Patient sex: F
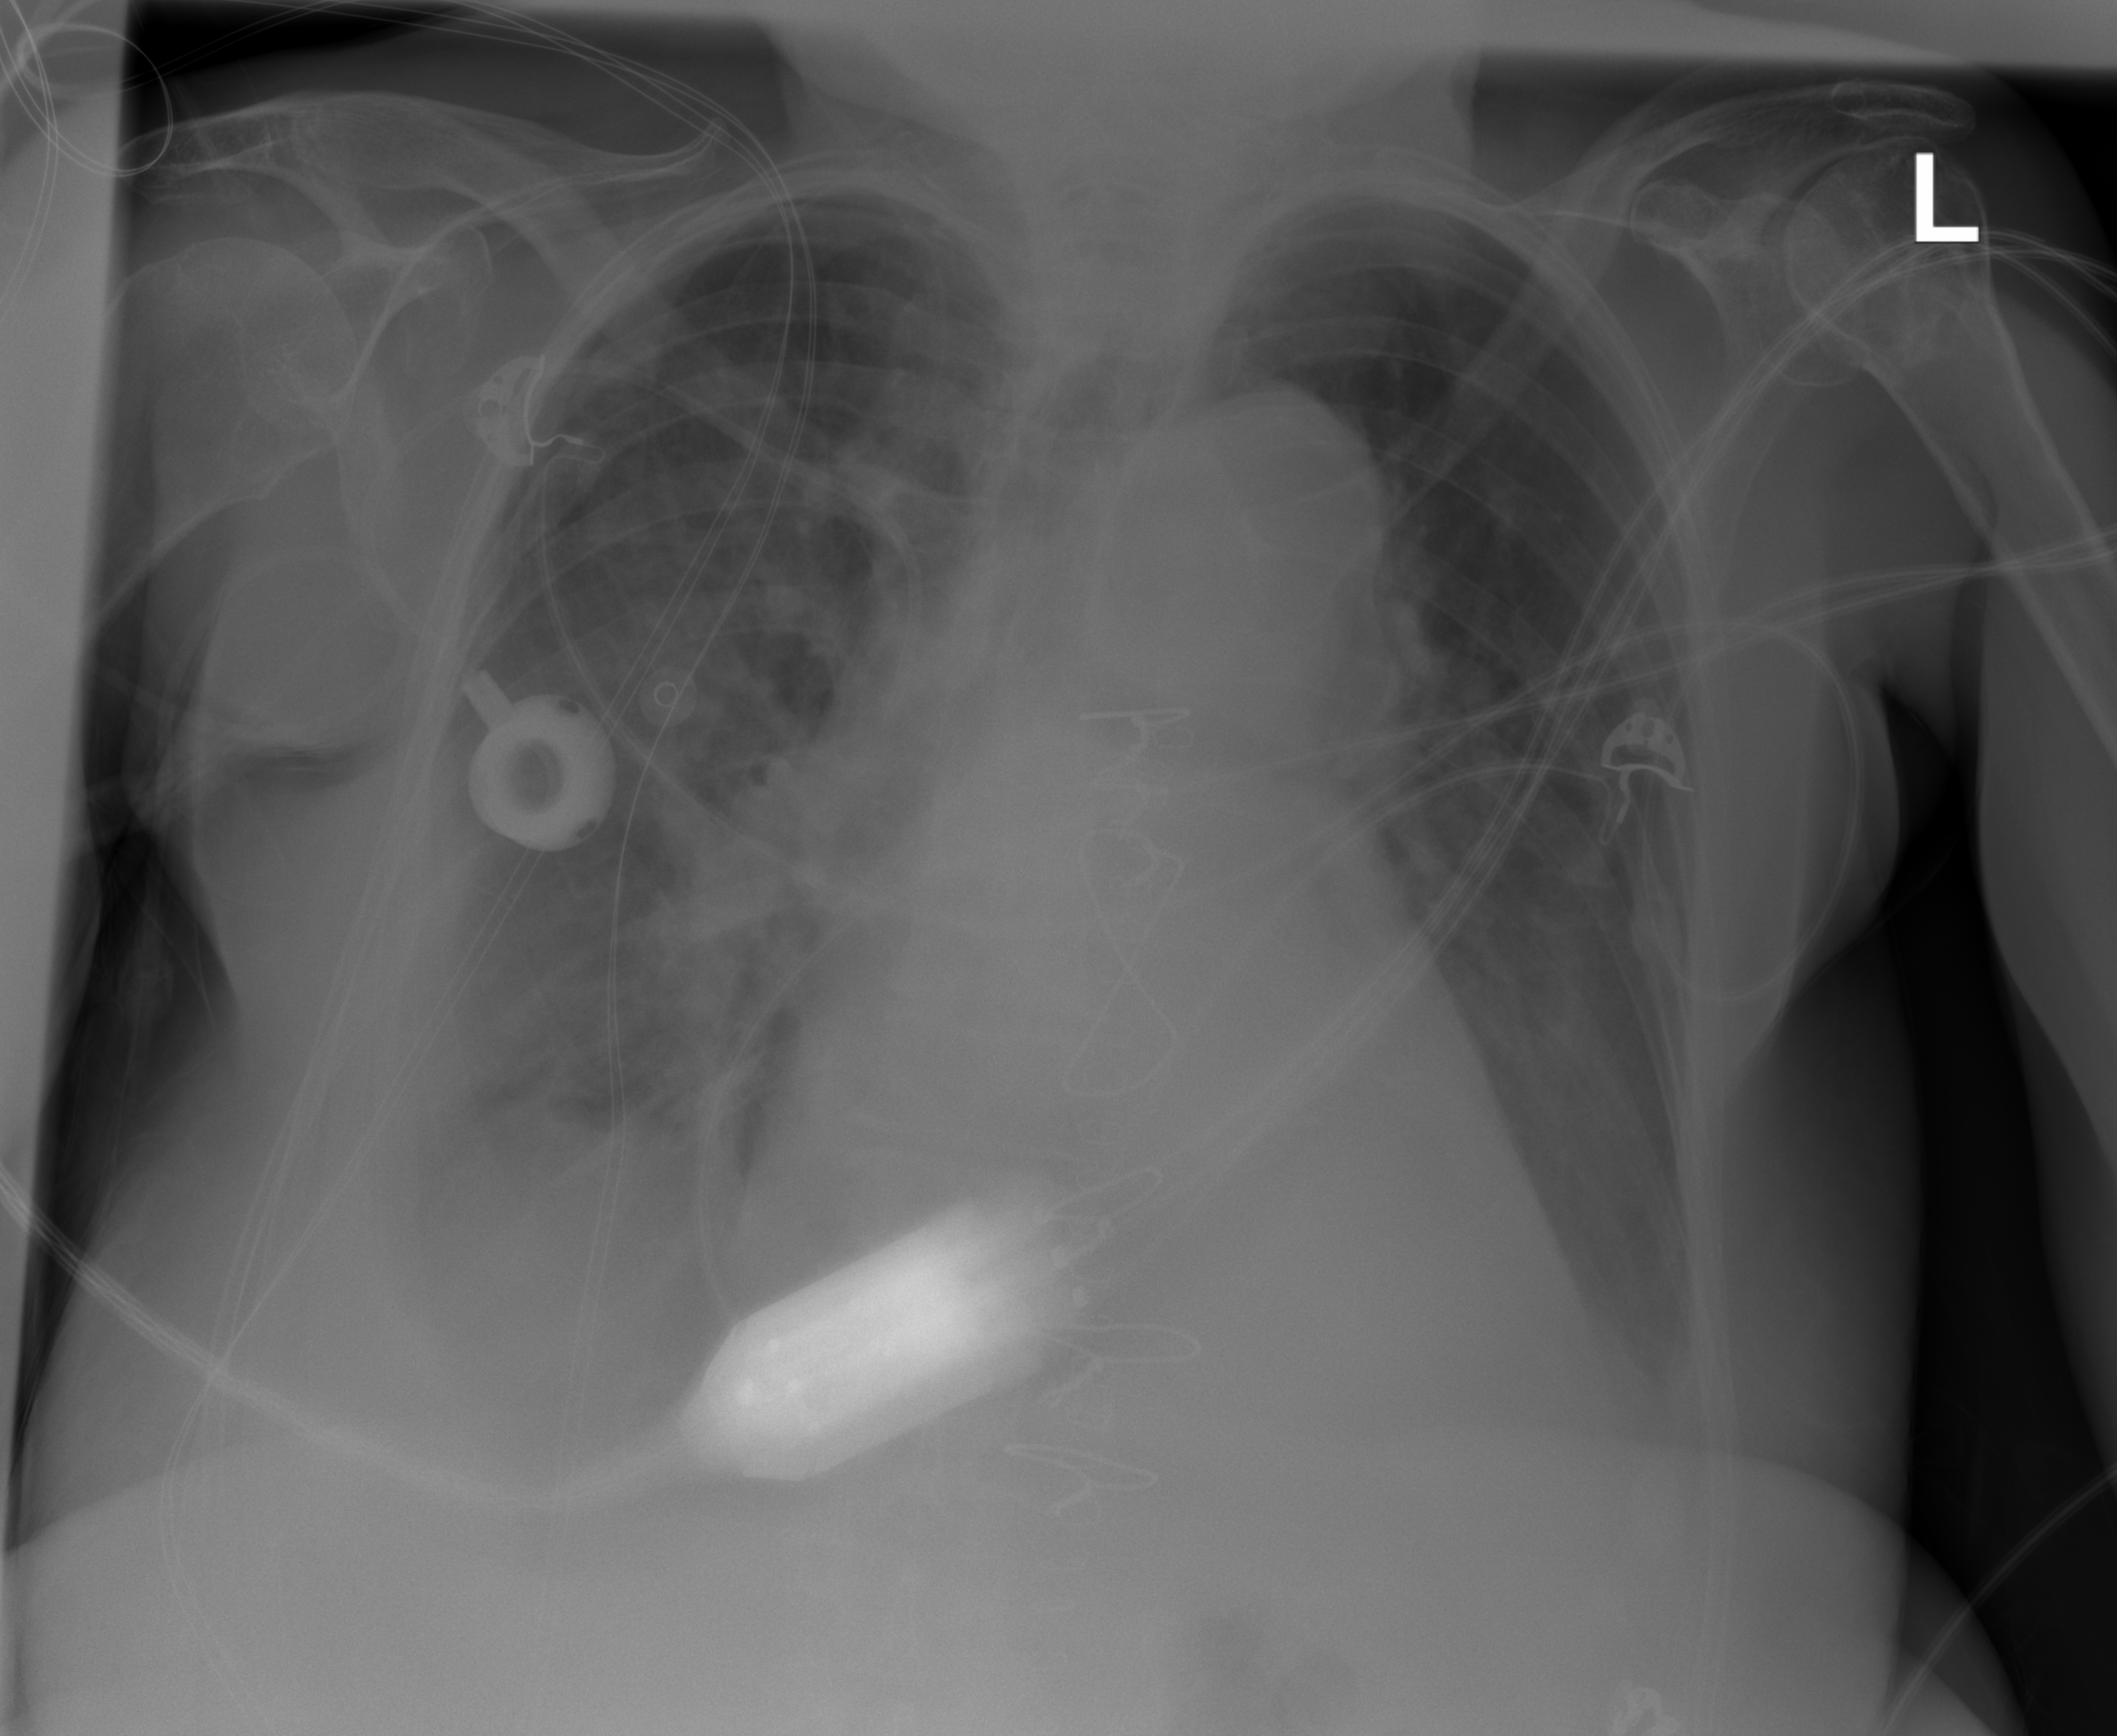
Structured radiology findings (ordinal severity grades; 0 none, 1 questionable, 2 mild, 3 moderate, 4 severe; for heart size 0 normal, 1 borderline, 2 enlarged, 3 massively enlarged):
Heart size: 3
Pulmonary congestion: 3
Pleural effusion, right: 3
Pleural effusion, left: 2
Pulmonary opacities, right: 1
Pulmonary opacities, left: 0
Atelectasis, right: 2
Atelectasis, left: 2